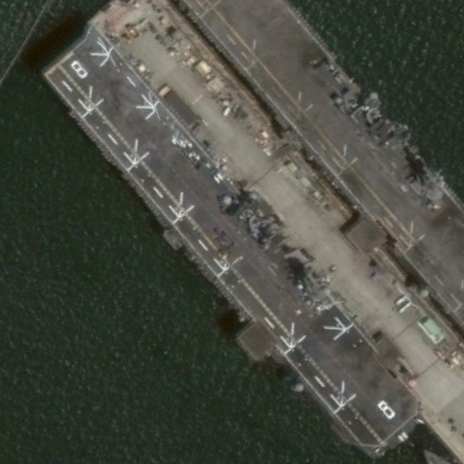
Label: assault